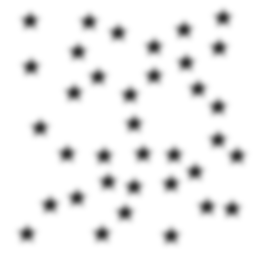
Squares: 0
Triangles: 0
Stars: 36
Total shapes: 36